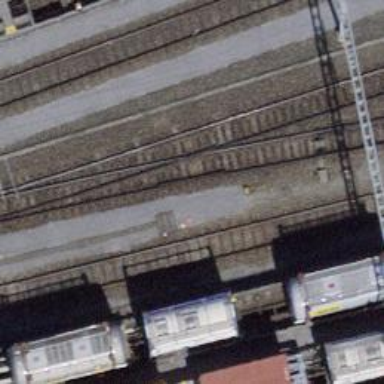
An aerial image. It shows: Single-track railway spur.